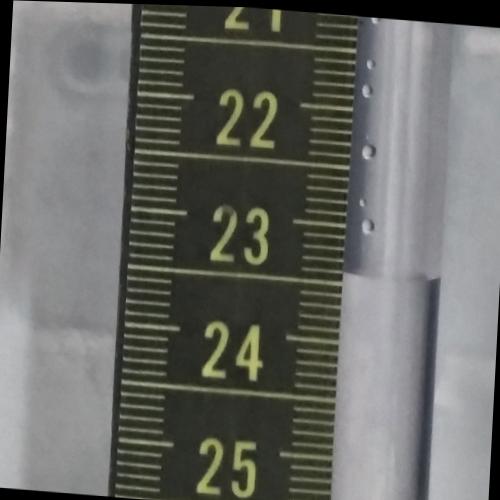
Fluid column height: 23.4 cm